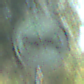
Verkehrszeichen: EndeUeberholverbot
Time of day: MorningAfternoon
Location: Outdoor (Nature)
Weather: Clear
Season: NotSpecified
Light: Natural